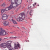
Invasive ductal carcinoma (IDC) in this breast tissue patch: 1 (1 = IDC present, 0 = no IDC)